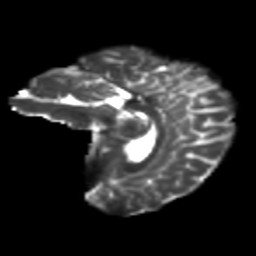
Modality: T2w
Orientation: sagittal
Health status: healthy
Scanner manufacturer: philips
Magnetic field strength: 3 T
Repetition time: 9.75 s
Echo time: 0.092 s